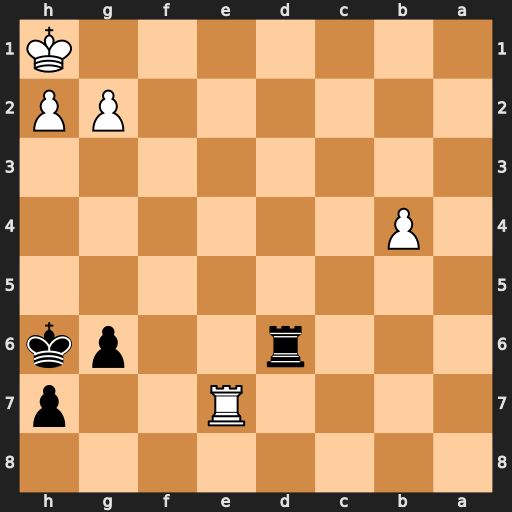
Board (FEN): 8/4R2p/3r2pk/8/1P6/8/6PP/7K
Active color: b
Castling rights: -
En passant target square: -
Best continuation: Rd1+ Re1 Rxe1#